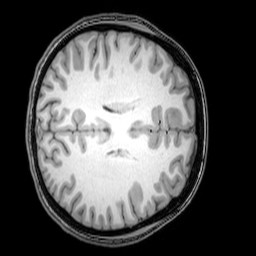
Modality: T1w
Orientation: axial
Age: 23
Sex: female
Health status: healthy
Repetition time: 0.081 s
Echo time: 0.037 s